Interaction volume radius: 5 \u00c5
Interaction volume height: 20 \u00c5
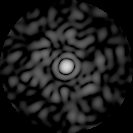
Disorder parameter: 0.8696